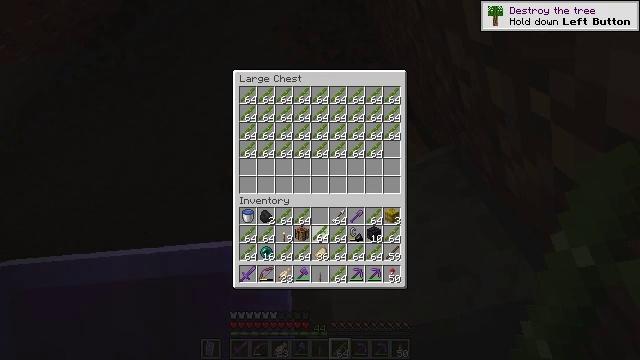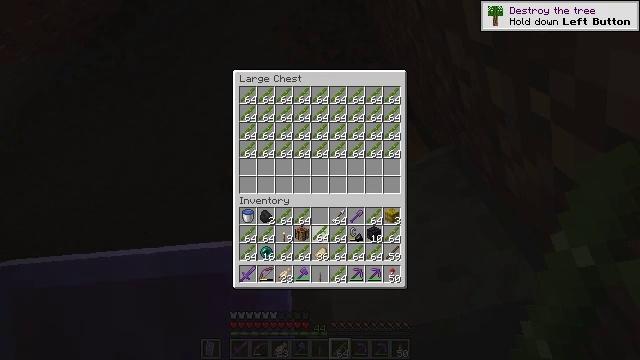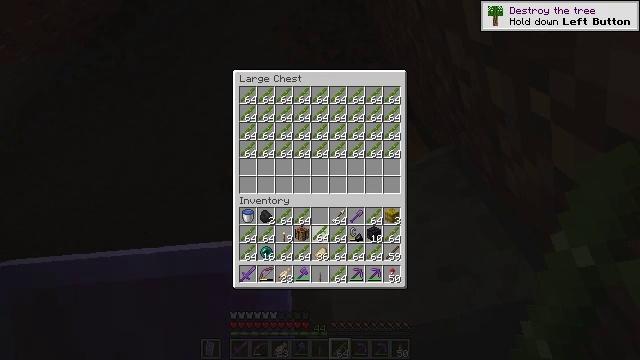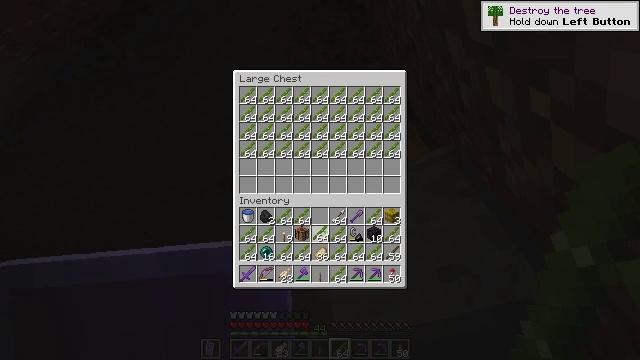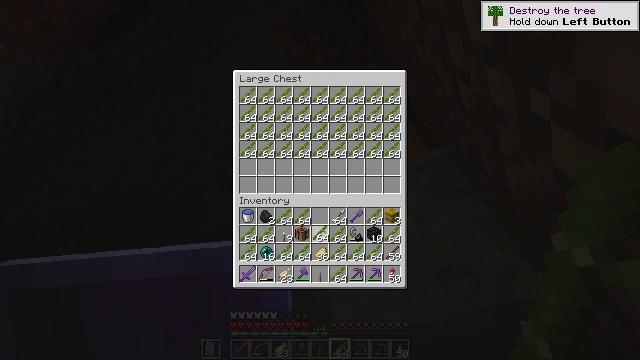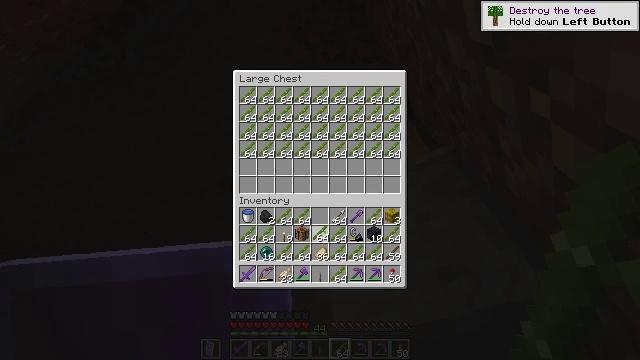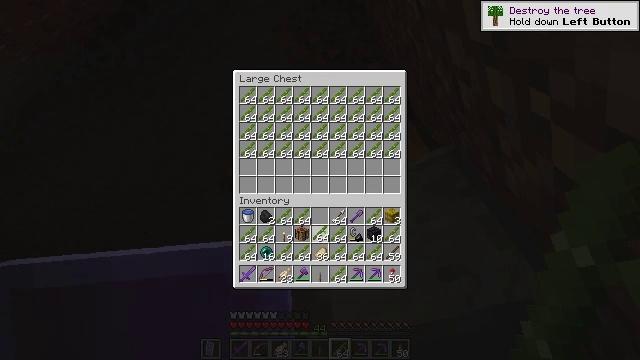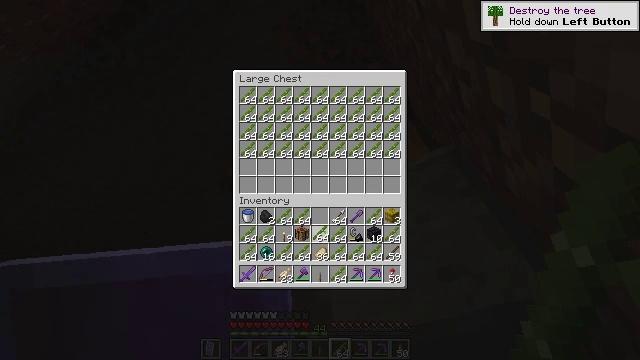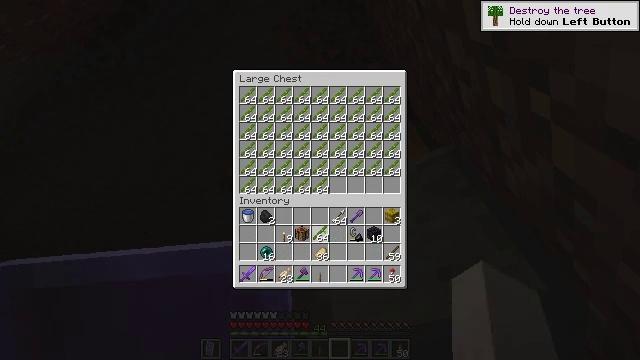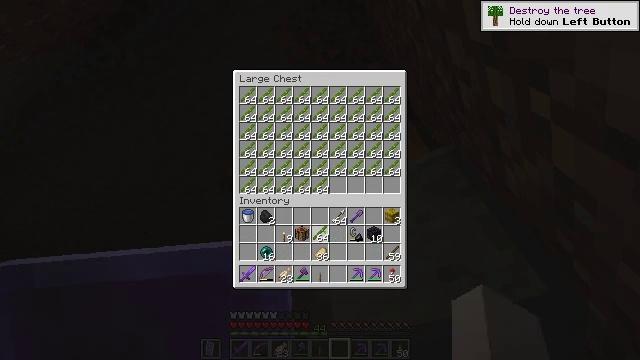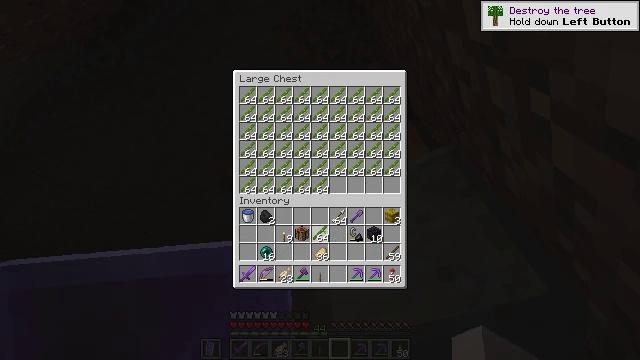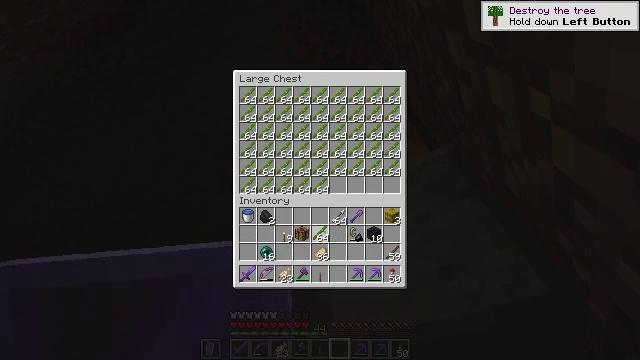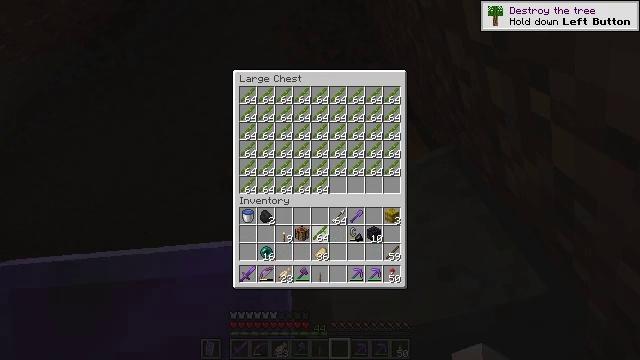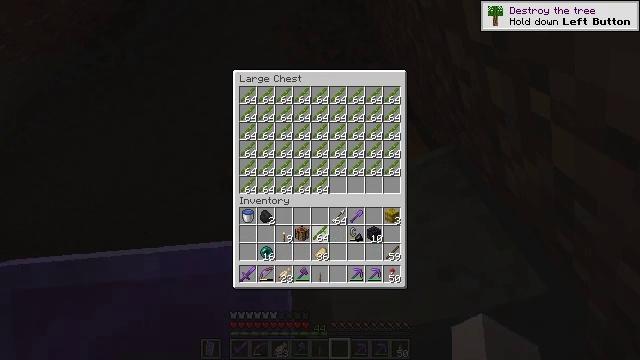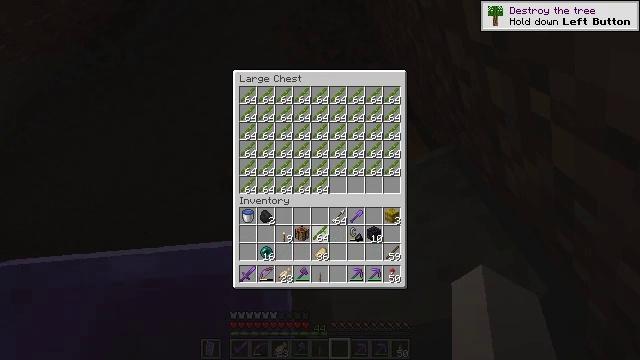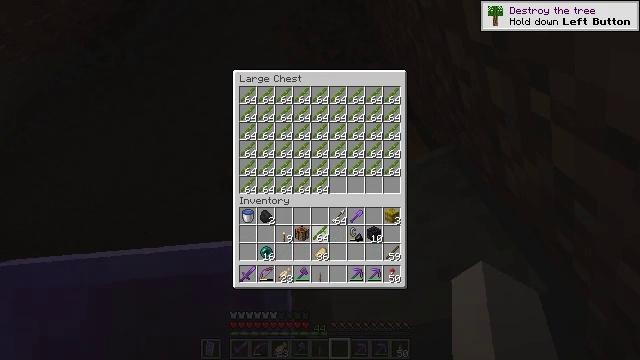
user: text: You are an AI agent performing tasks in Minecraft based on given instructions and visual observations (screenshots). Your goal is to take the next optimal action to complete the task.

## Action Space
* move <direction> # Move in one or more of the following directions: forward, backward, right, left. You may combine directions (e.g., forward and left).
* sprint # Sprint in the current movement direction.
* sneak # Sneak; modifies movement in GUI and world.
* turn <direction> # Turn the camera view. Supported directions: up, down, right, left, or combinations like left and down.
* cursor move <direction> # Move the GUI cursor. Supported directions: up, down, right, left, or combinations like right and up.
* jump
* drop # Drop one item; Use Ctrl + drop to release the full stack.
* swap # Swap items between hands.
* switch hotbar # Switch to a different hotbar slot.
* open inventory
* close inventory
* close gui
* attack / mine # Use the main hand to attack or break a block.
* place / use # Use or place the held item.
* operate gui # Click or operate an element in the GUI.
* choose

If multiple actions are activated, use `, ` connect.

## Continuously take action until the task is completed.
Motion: motion action
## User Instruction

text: Pick up the lime shulker box from the ground.
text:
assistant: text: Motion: sneak
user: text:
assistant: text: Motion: sneak, attack / mine
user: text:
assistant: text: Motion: sneak, attack / mine
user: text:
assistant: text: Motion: sneak, attack / mine
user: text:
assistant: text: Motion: sneak, attack / mine
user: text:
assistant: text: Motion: sneak, attack / mine
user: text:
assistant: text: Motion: sneak, attack / mine
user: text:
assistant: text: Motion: sneak
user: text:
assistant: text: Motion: sneak, attack / mine
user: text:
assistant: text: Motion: sneak, attack / mine
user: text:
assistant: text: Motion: sneak, attack / mine
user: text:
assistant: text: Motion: sneak
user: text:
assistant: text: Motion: sneak
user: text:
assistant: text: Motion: sneak
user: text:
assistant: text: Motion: sneak
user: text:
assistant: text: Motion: sneak
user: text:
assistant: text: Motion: sneak
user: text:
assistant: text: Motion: sneak, turn right and up
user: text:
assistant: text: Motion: turn up
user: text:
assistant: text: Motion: no_op
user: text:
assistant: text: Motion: no_op
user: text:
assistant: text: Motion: no_op
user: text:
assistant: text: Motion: no_op
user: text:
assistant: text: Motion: no_op
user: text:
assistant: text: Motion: no_op
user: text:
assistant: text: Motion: no_op
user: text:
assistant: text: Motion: no_op
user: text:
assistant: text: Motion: no_op
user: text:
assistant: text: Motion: no_op
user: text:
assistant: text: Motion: no_op